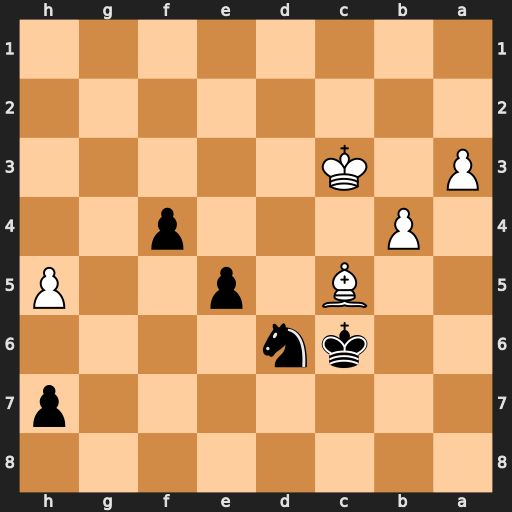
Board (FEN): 8/7p/2kn4/2B1p2P/1P3p2/P1K5/8/8
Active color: b
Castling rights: -
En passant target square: -
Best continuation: Ne4+ Kd3 Nxc5+